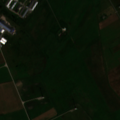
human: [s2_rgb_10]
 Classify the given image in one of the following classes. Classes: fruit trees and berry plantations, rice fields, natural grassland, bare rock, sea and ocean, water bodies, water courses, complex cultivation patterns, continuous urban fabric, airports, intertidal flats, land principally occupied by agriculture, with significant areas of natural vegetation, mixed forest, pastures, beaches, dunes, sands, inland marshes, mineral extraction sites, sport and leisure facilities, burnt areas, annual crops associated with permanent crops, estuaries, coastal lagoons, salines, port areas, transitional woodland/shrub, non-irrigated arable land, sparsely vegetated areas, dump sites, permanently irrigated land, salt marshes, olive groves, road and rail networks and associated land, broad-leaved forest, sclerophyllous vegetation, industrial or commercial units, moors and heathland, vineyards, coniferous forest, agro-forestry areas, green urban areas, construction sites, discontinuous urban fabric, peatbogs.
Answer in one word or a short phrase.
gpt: industrial or commercial units, non-irrigated arable land, complex cultivation patterns